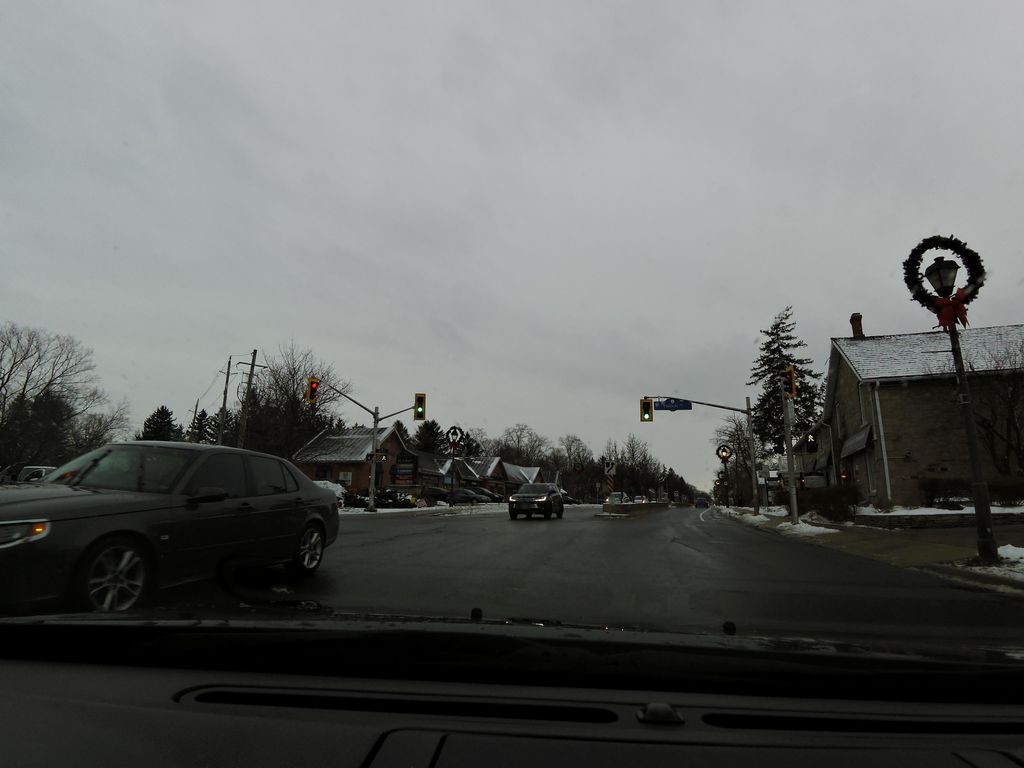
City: hamilton